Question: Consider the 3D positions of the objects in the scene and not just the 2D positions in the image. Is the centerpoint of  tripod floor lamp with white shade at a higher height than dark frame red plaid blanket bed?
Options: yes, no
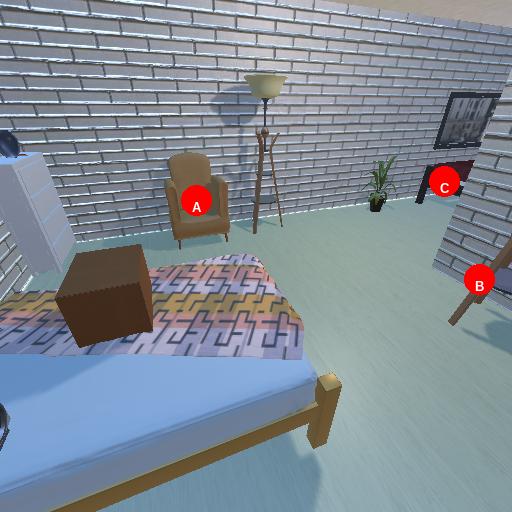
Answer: yes